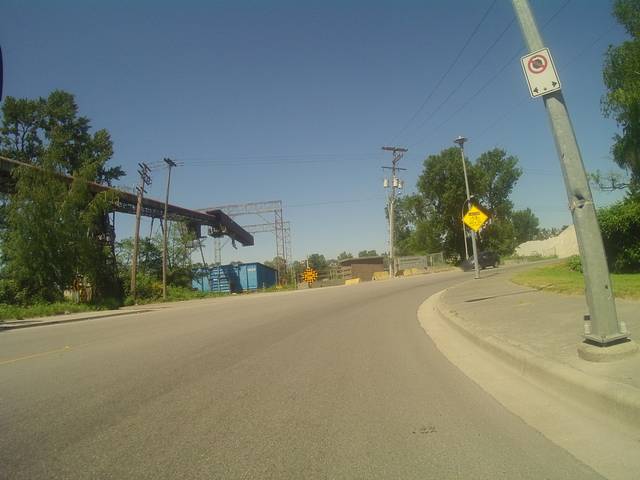
Region: Canada
Coordinates: 49.201, -123.069